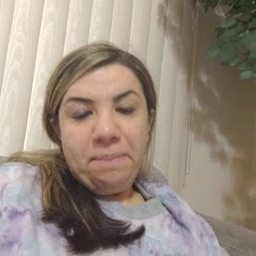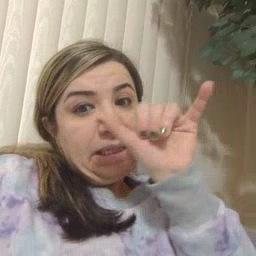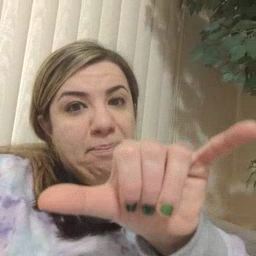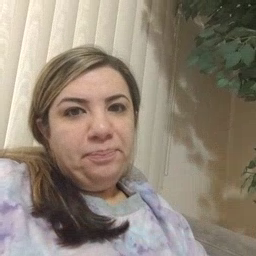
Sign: stay